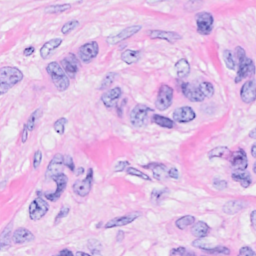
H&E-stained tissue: Breast